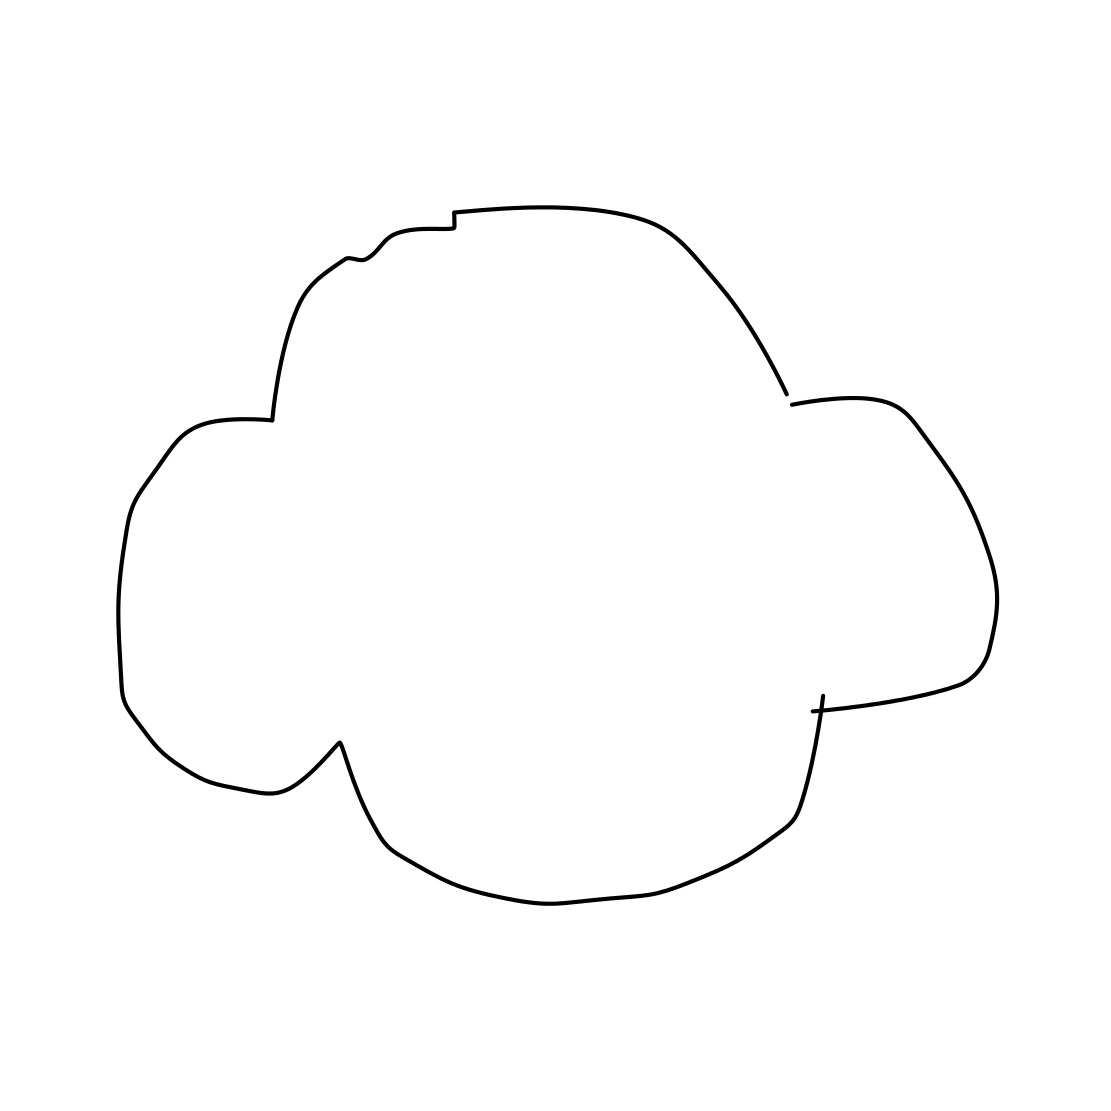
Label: cloud